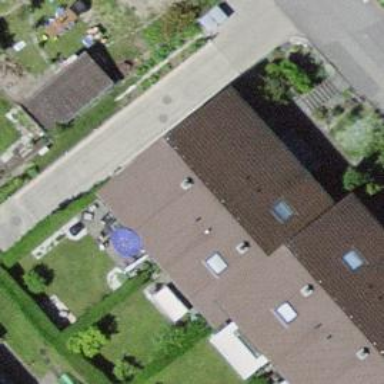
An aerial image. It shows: Terrace building.